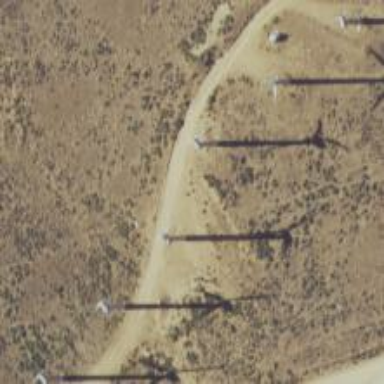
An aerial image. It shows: Wind generator powered by wind turbine.